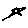
Label: star